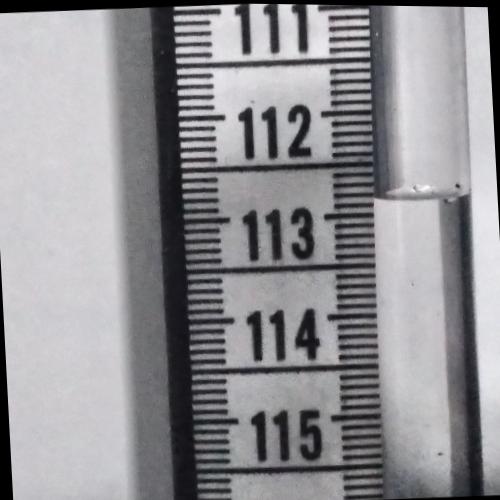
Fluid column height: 112.8 cm